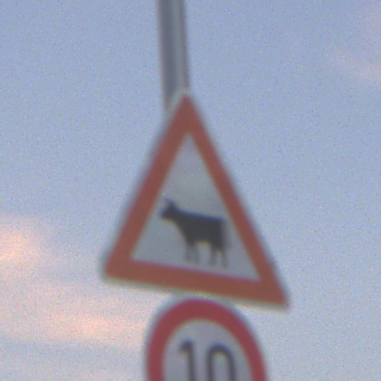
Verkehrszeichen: ViehtriebRechts
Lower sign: Geschwindigkeit10
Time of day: SunriseSunset
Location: Outdoor (RoadRail)
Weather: PartlyCloudy
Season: NotSpecified
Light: Natural